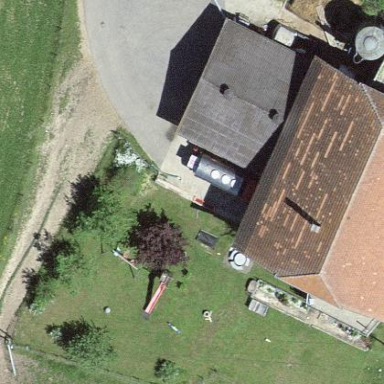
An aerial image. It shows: Farm building.